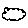
Label: cloud